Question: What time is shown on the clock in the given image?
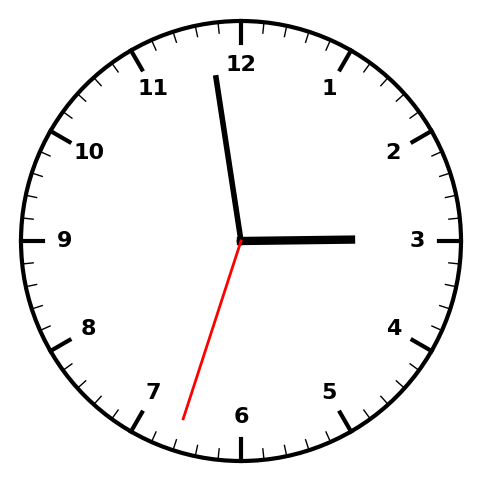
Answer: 02:58:33